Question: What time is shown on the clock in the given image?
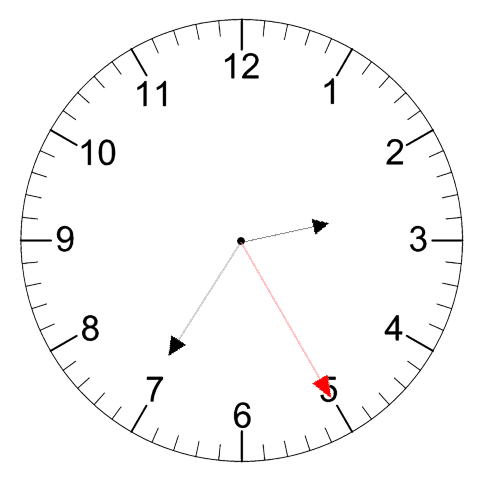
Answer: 02:35:25